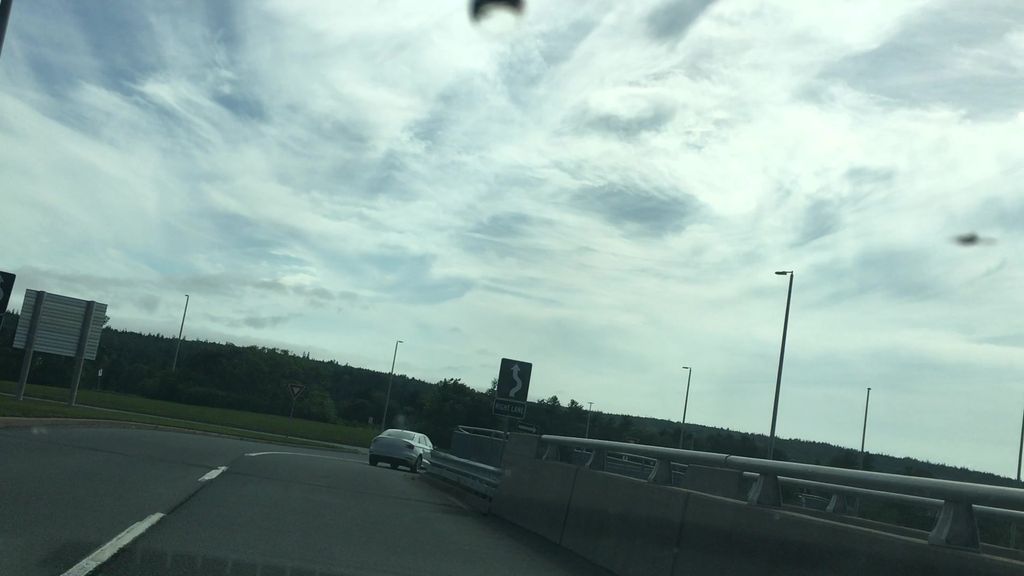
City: halifax